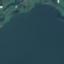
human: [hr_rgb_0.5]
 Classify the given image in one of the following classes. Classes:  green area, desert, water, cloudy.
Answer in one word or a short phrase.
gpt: water